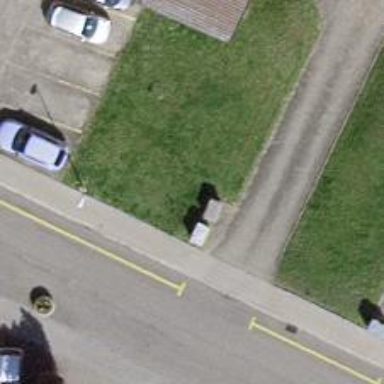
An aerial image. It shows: Parking aisle designated as service road.